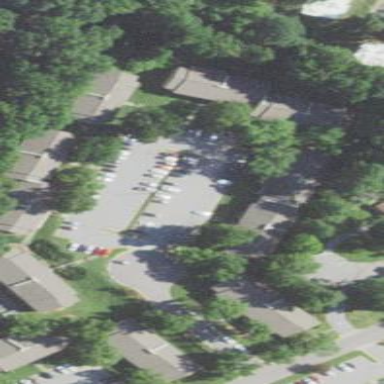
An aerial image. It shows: Parking aisle designated as service road.